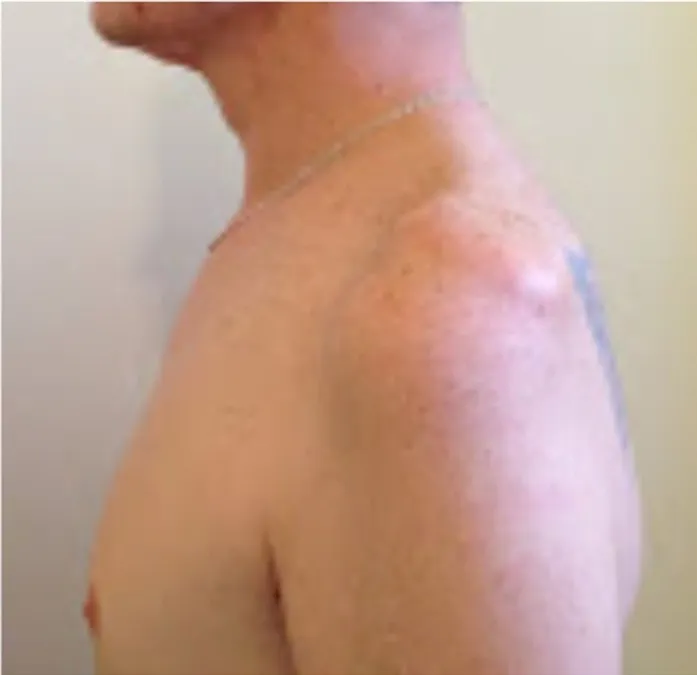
Left lateral view.
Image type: radiology (x_ray)